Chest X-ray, PA view. Patient: 7 years old, sex M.
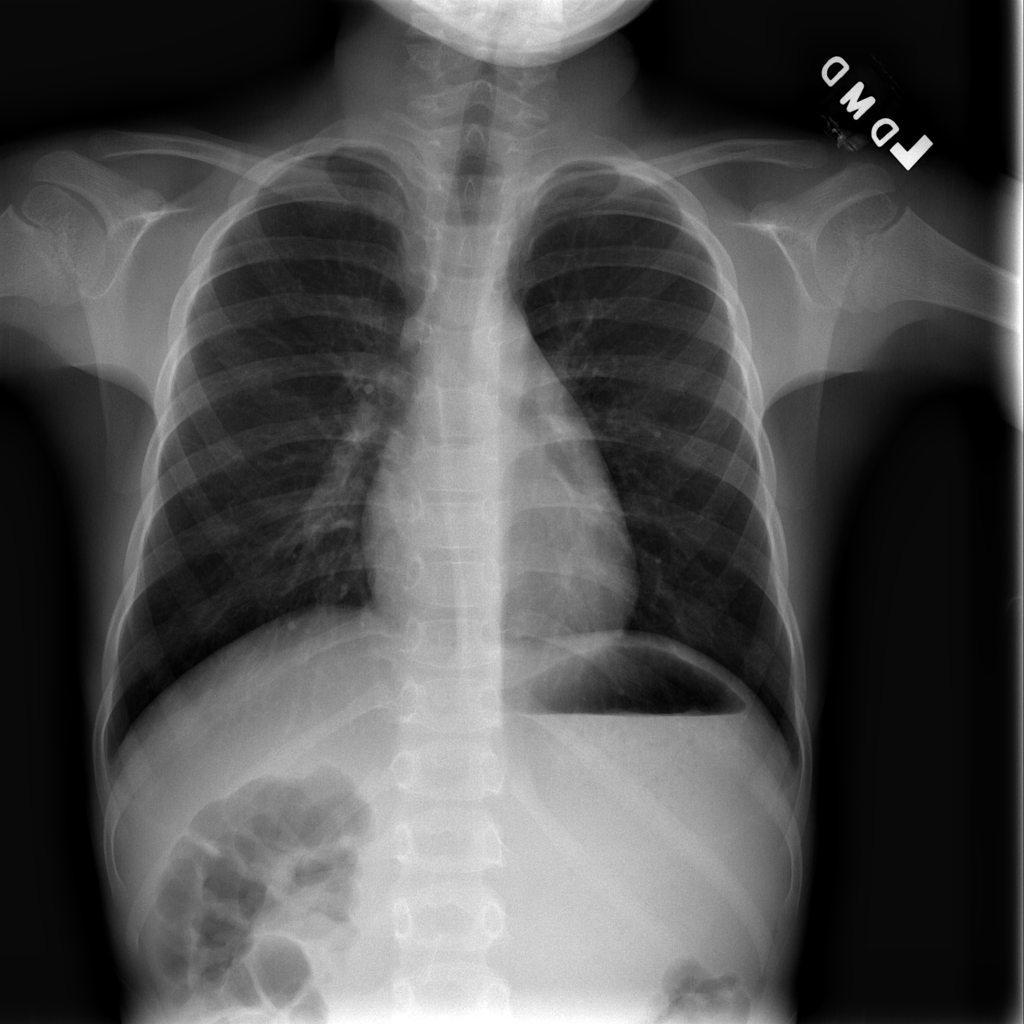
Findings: No Finding